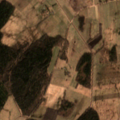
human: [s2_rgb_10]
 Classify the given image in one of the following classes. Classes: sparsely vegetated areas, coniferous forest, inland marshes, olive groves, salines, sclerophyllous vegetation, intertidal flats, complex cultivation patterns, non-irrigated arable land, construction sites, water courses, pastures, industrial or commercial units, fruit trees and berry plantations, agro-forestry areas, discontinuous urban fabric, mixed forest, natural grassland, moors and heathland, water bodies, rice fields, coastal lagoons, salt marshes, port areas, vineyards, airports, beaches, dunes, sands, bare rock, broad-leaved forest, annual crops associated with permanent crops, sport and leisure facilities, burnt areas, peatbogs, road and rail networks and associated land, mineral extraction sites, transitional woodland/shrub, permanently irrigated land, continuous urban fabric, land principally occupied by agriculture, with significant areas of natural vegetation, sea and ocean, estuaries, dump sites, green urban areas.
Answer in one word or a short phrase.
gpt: pastures, complex cultivation patterns, land principally occupied by agriculture, with significant areas of natural vegetation, coniferous forest, mixed forest